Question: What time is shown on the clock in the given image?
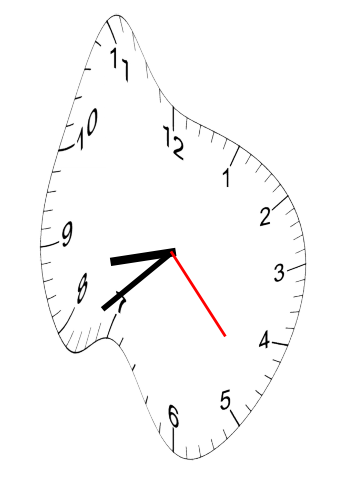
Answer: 08:38:23